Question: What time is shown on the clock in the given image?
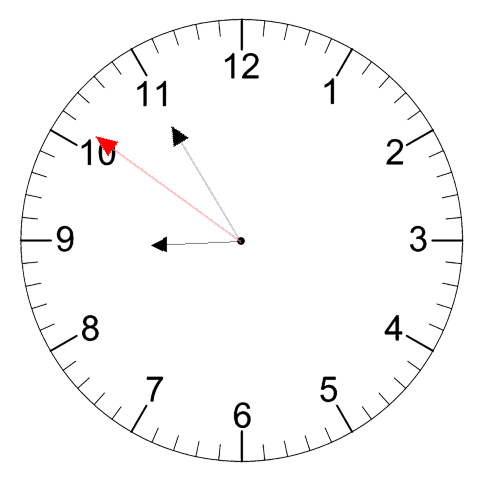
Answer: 08:54:51